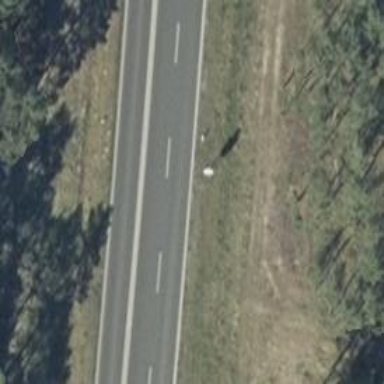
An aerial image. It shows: This is trunk highway with motorroad.